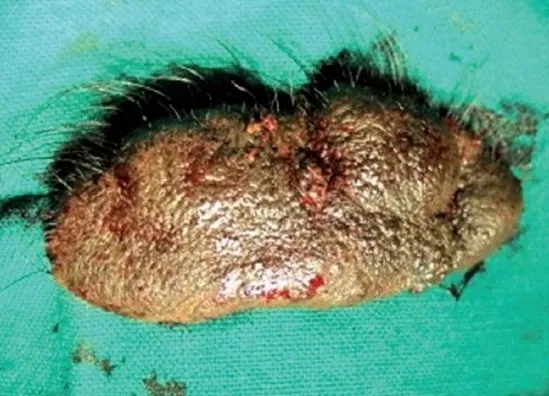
Photograph showing completely excised surgical specimen.
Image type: medical_photograph (other_medical_photograph)